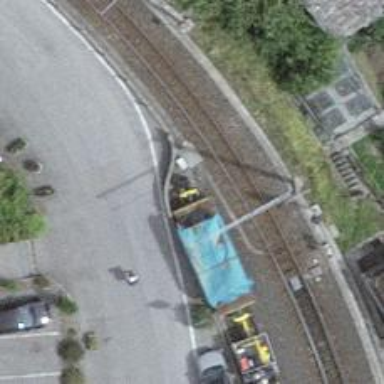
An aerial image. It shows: Railway buffer stop.